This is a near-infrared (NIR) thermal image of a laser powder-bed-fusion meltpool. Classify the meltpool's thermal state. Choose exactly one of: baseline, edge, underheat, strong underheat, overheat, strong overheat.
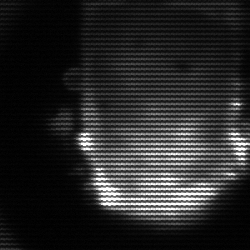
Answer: baseline